Question: So I'm currently working on a project where I use pyautogui and pytesseract to take a screenshot of the time in a video game emulator I'm using, and then to try and read the image and determine what time I got. Here's what the image looks like when I use pyautogui to get the screenshot of the region I want:

Simply just using 'pytesseract.image_to_string()' worked with images of text when I tested it out to make sure it was installed properly, but when I use the in game timer picture it doesn't output anything. Does this have to do with the quality of the image or some imitation with pytesseract or what?
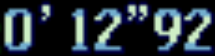
Answer: You need to preprocess the image before performing OCR with Pytesseract. Here's a simple approach using OpenCV and Pytesseract OCR. The idea is to obtain a processed image where the text to extract is in black with the background in white. To do this, we can convert to <URL> for more options.
---
Input image
<URL>
Otsu's threshold to get a binary image
<URL>
Result from Pytesseract OCR
'''
0' 12"92
'''
Code
'''
import cv2
import pytesseract
pytesseract.pytesseract.tesseract_cmd = r"C:\Program Files\Tesseract-OCR esseract.exe"
# Grayscale, Gaussian blur, Otsu's threshold
image = cv2.imread('1.png')
gray = cv2.cvtColor(image, cv2.COLOR_BGR2GRAY)
blur = cv2.GaussianBlur(gray, (3,3), 0)
thresh = cv2.threshold(blur, 0, 255, cv2.THRESH_BINARY_INV + cv2.THRESH_OTSU)[1]
# Perform text extraction
data = pytesseract.image_to_string(thresh, lang='eng', config='--psm 6')
print(data)
cv2.imshow('thresh', thresh)
cv2.waitKey()
'''